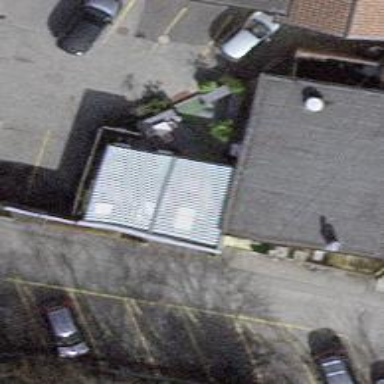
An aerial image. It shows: Restaurant.